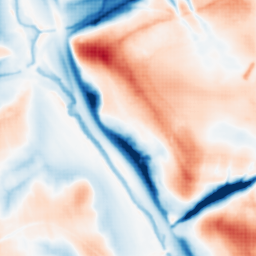
Category: multiscale
Decomposition family: dog_multiscale
Decomposition parameters: sigma_ratio: 1.6
n_scales: 6
base_sigma: 1
Upsampling method: sinc_blackman
Upsampling parameters: scale: 2
kernel_size: 4
Upsampling scale: 2